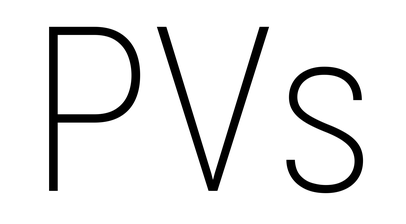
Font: Roboto_Condensed_ExtraLight